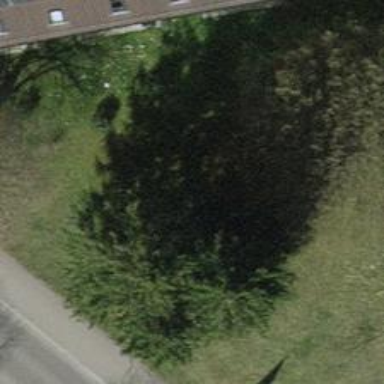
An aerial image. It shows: Urban tree with needle-leaved evergreen.